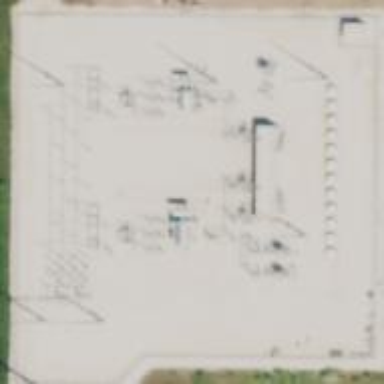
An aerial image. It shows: Power substation specializing in generation.